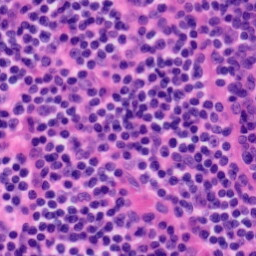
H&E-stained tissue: Tonsil